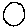
Label: circle